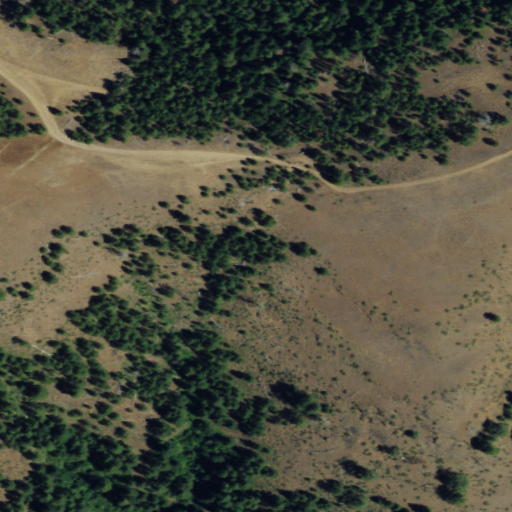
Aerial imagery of valley in Washington named Hacket Canyon containing evergreen forest, shrub, grassland, open development, low intensity development, and medium intensity development